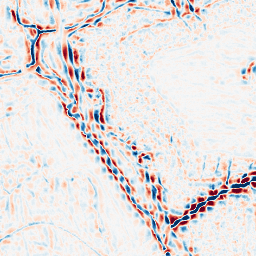
Category: wavelet
Decomposition family: wavelet_biorthogonal
Decomposition parameters: wavelet: bior4.4
level: 3
Upsampling method: cubic_mitchell
Upsampling parameters: scale: 4
Upsampling scale: 4